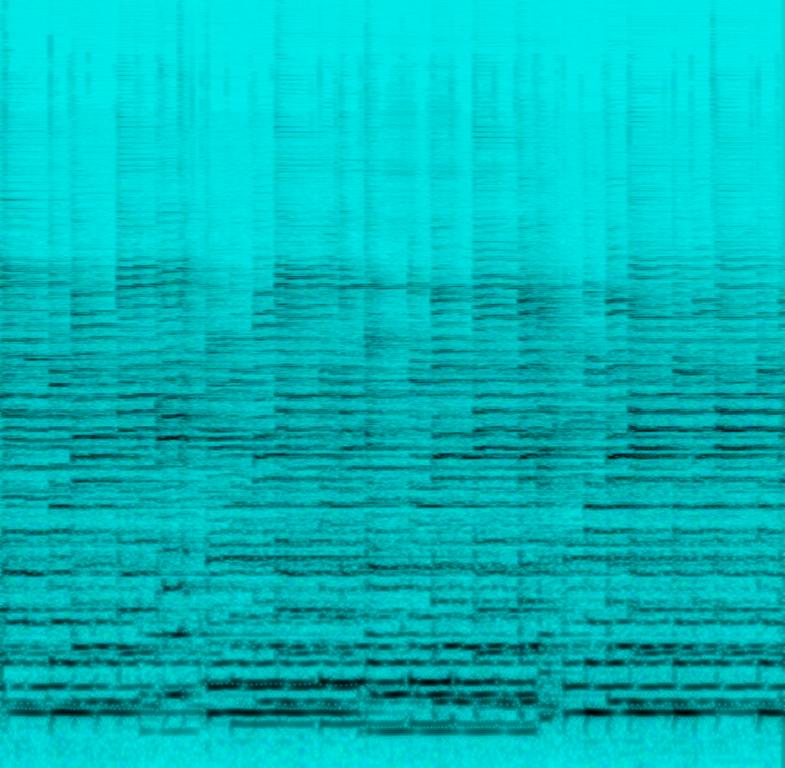
This song features an electric guitar playing arpeggiated chords. There are open strings being played in the arpeggios. A chorus effect is added to the guitar sound. At the end of the song, one guitar chord is played. There are no voices in this song. This is an instrumental song. There are no other instruments in this song.